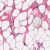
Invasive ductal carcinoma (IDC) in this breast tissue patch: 1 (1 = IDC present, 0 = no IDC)